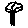
Label: tree